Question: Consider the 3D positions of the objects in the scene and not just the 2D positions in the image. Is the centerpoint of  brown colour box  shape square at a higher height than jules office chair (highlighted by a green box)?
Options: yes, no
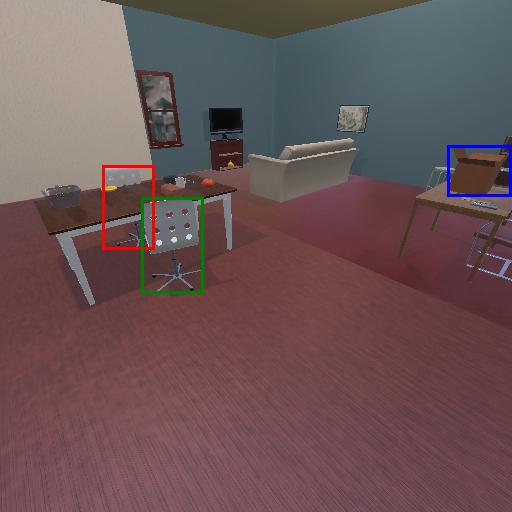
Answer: yes